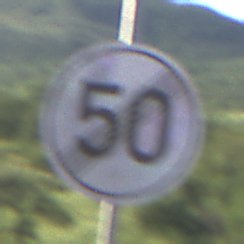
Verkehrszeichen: EndeGeschwindigkeit50
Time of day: MorningAfternoon
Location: Outdoor (RoadRail)
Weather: PartlyCloudy
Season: NotSpecified
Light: Natural